Question: I'm working around Microsoft SQL Server. I know that it uses parallel processing. But I want to know that, Say two update query on same table 'X' turns into deadlock situation and 3rd query comes for another table 'Y', so SQL server will allow to run 3rd query or it'll block until SQL server recovers from deadlock? I tried to put scenario in image for better explanation.

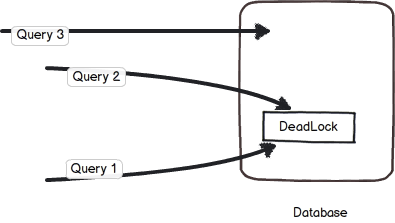
Answer: In most normal cases, Q will be unaffected by the deadlock between Q and Q, because the locks taken will most likely be page or row locks against table .
In fact, I can't imagine a scenario where a deadlock could occur if either of the first two queries obtains a table lock. But that's still table , not , which has no existing locks held.
One possible case of Q being blocked could occur if either of the others had previously accessed table within a transaction with the 'holdlock' option. For example:
## Q1
'''
begin transaction;
select * from Y where some_col = 'goats' with (updlock, holdlock);
update X set other_col = 'alpacas' where animal = 'best'; -- deadlock occurs here
commit transaction;
'''
This is pretty contrived, but Q has obtained an update lock on table that is held until the end of the transaction, blocking any selects from Q until the transaction has complete (and the deadlock resolved).